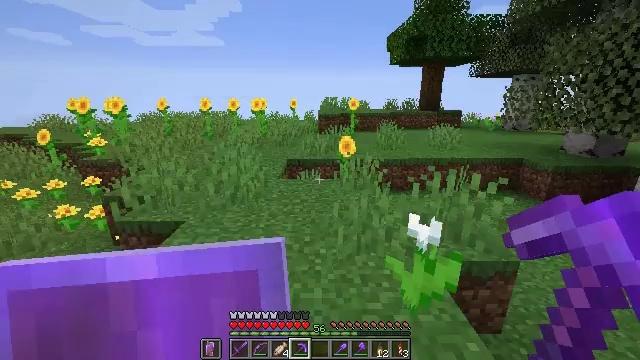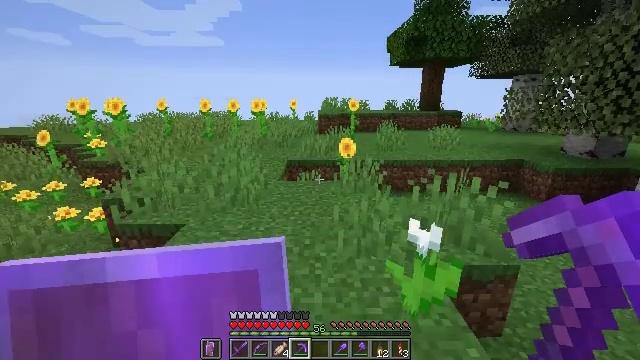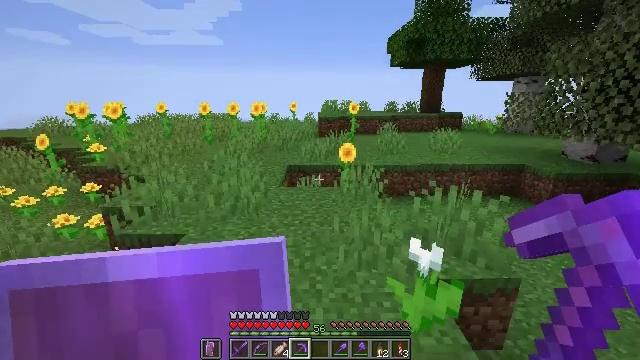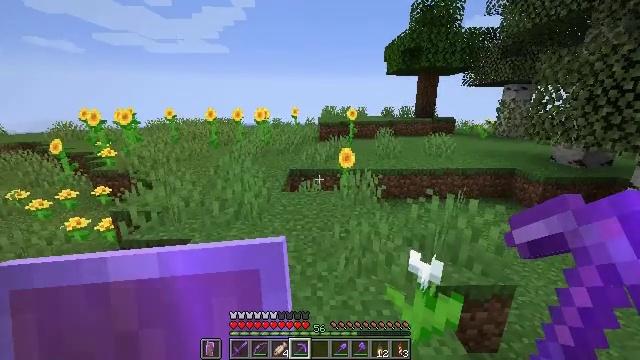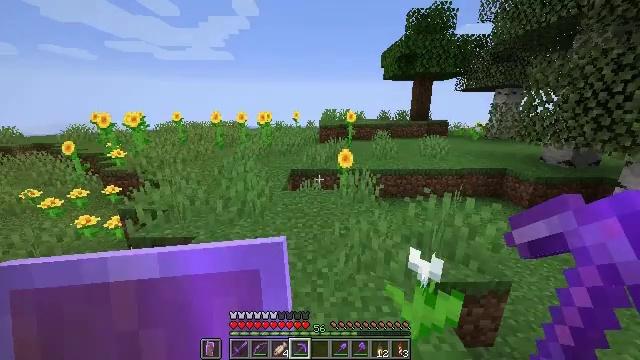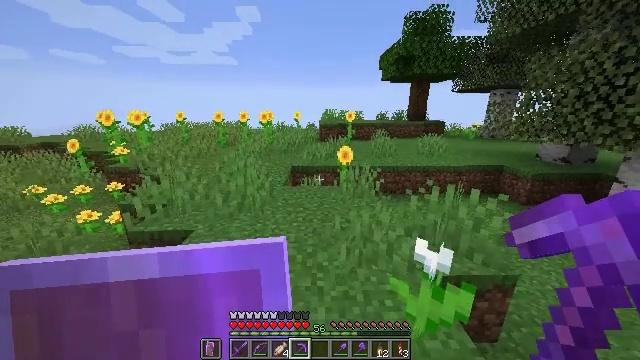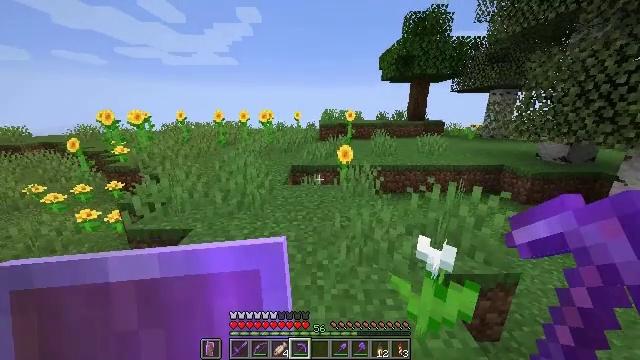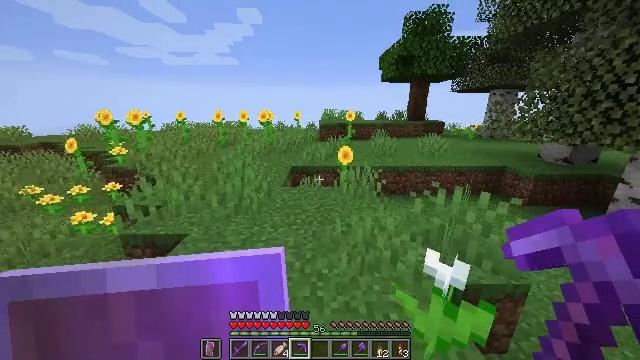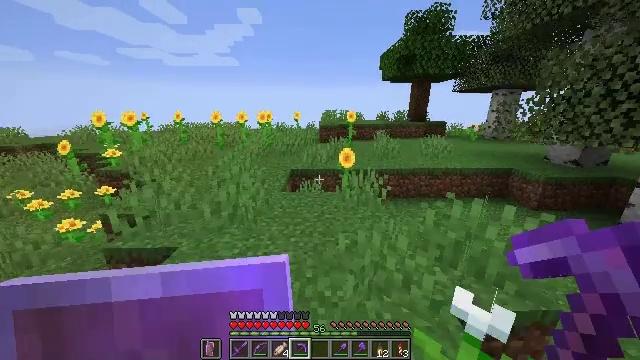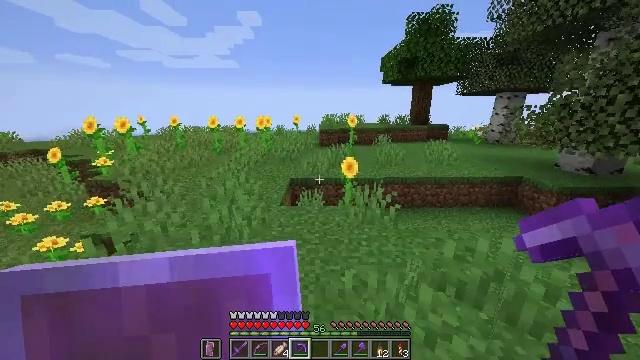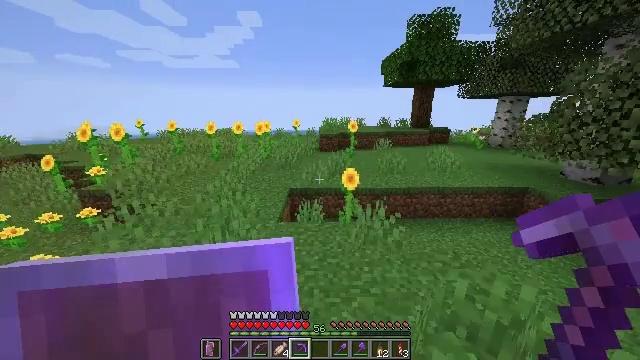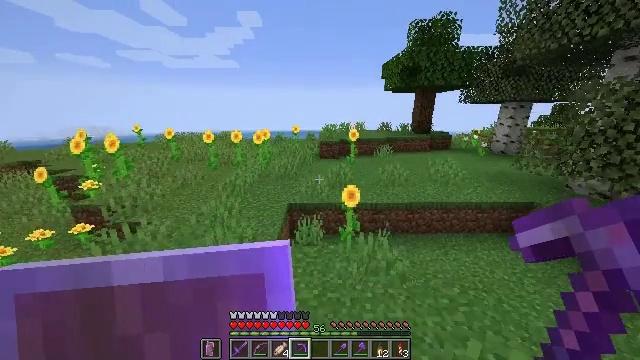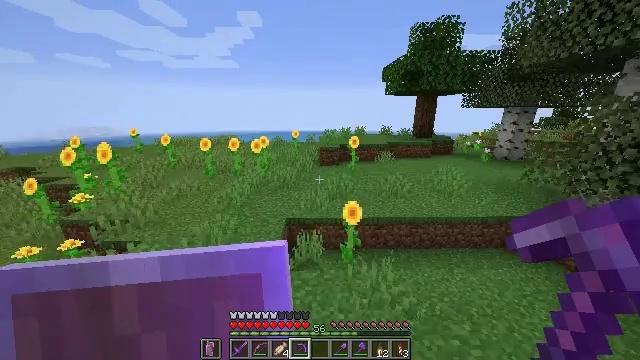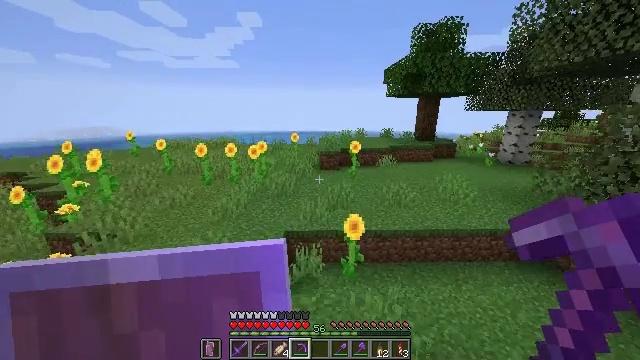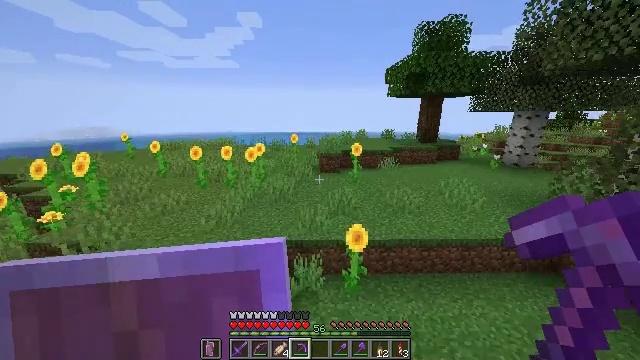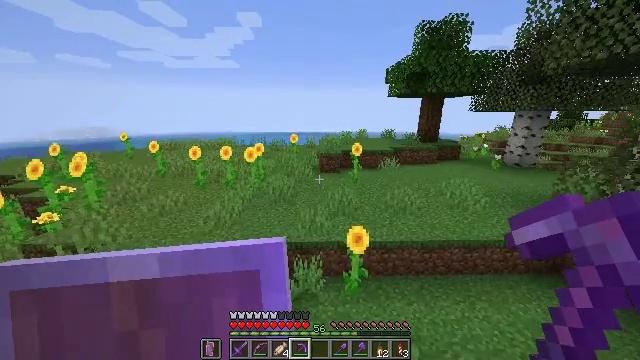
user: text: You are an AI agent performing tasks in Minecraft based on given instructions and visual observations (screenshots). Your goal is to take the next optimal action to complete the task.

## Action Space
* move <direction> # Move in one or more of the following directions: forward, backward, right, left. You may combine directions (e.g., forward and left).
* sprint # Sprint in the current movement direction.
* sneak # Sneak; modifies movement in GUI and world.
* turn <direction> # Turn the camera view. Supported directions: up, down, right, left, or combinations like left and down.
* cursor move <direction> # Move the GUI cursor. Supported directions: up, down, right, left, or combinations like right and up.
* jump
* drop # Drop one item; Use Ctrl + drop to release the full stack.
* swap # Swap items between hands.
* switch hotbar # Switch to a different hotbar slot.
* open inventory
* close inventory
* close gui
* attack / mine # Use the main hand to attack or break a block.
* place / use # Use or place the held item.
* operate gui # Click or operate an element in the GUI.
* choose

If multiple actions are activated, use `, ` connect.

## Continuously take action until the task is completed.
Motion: motion action
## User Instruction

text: Break the tree to get oak logs.
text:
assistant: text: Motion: move forward, sprint
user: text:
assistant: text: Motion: move forward, sprint
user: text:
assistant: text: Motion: move forward, sprint
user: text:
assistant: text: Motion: move forward, sprint
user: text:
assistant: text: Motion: move forward, sprint
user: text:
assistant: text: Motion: move forward, sprint
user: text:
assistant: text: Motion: move forward, sprint
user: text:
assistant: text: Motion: move forward, sprint
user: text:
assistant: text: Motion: move forward, sprint, jump
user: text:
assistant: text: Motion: move forward, sprint, jump
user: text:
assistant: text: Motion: move forward, sprint, jump
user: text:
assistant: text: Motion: move forward, sprint, jump
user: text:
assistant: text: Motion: move forward, sprint
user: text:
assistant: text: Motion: move forward, sprint
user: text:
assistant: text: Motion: move forward, sprint
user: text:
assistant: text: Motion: move forward, sprint
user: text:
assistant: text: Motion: move forward, sprint
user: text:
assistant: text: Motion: move forward, sprint
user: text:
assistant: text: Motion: move forward, sprint
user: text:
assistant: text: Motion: move forward, sprint, turn right and down
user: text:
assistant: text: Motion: move forward, sprint, turn right
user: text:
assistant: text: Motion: turn right
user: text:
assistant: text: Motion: turn right
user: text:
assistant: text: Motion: no_op
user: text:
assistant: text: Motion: no_op
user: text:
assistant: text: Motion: no_op
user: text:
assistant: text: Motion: no_op
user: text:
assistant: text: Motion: no_op
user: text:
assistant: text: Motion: no_op
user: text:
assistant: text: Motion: no_op